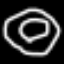
Label: donut